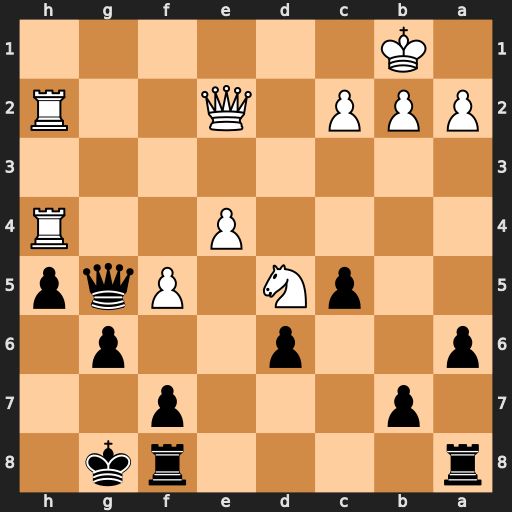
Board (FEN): r4rk1/1p3p2/p2p2p1/2pN1Pqp/4P2R/8/PPP1Q2R/1K6
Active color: b
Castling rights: -
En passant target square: -
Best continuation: Qg1+ Qd1 Qxd1#